Field crop: maize
Growth stage: 2
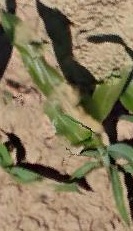
Species: maize